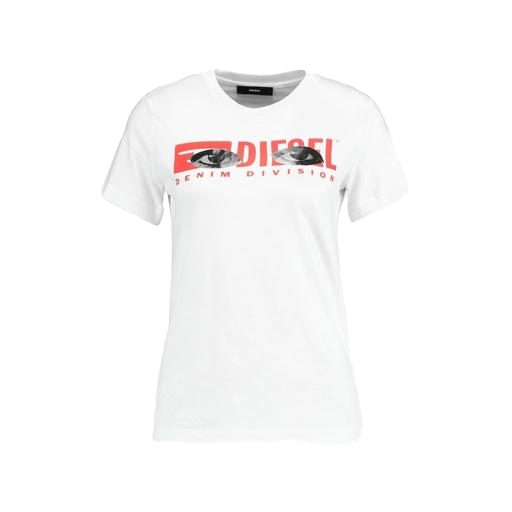
graphic t, white logo graphic tee, white graphic t-shirt, white background